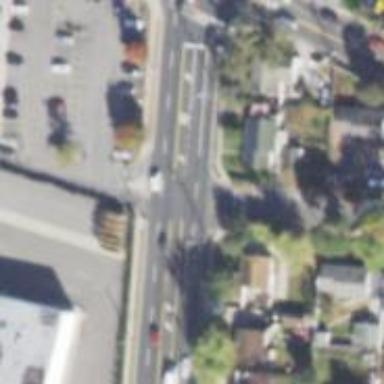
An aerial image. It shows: Unmarked road crossing.